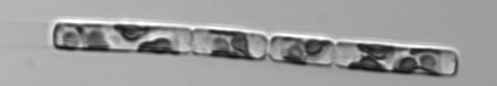
Label: Guinardia_delicatula